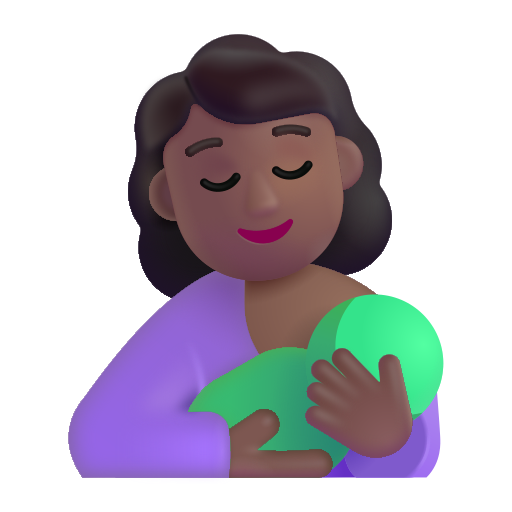
breast feeding color  dark